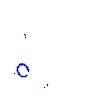
Particle: kaon